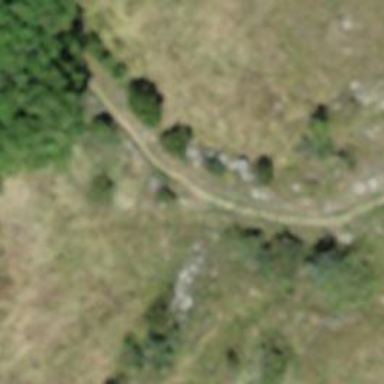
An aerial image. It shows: Unpaved path.